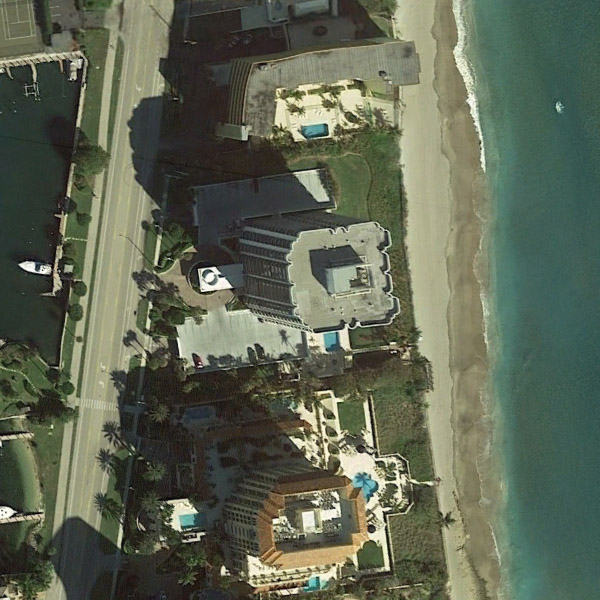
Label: Resort